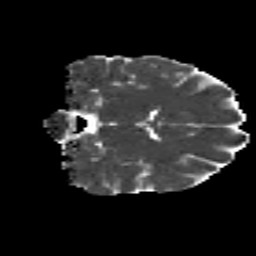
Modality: MD
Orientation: coronal
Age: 27
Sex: female
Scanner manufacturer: siemens
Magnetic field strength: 3 T
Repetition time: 8.8 s
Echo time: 0.085 s